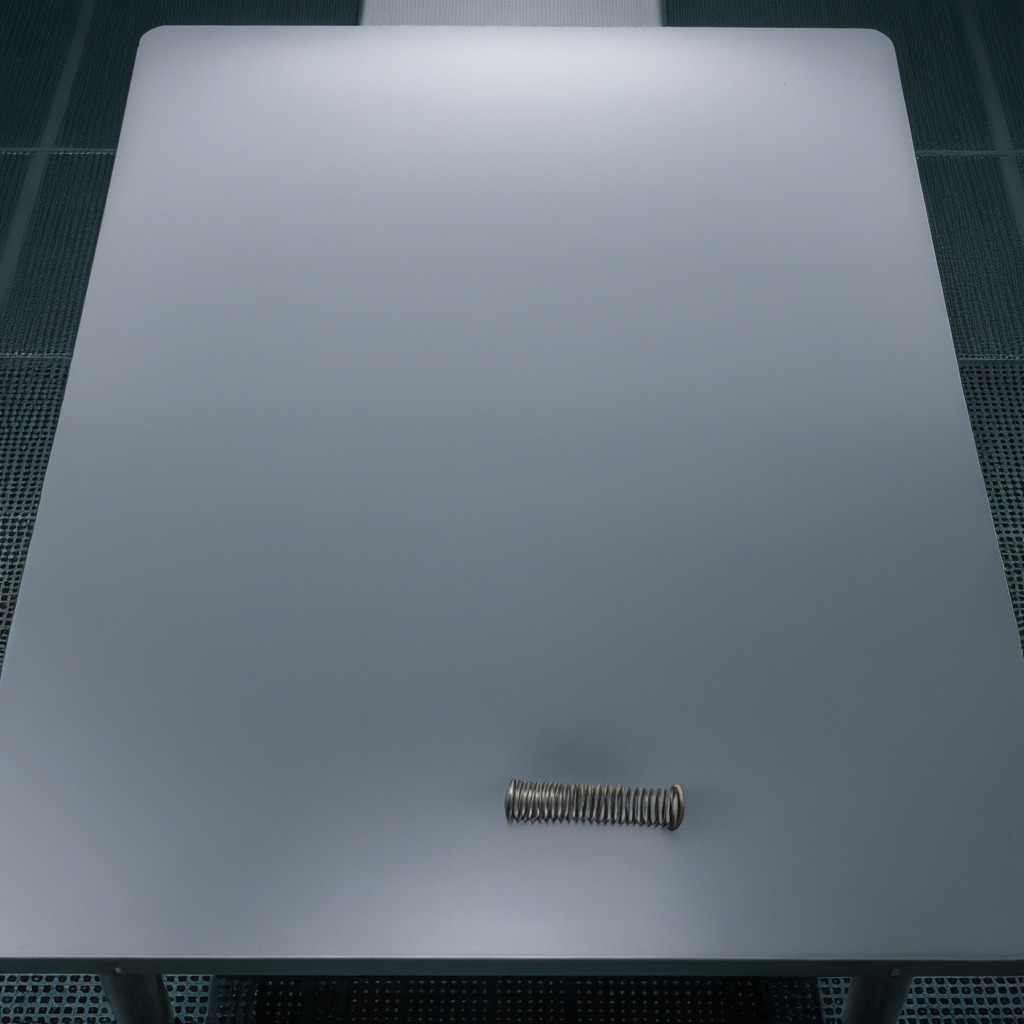
A coiled metal spring lies on the clean empty table in a railway signal maintenance room lit by harsh overhead fluorescents.